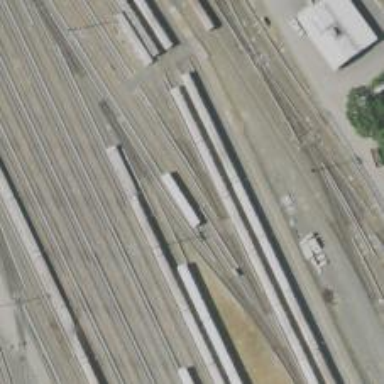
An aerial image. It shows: Electrified rail in service yard.